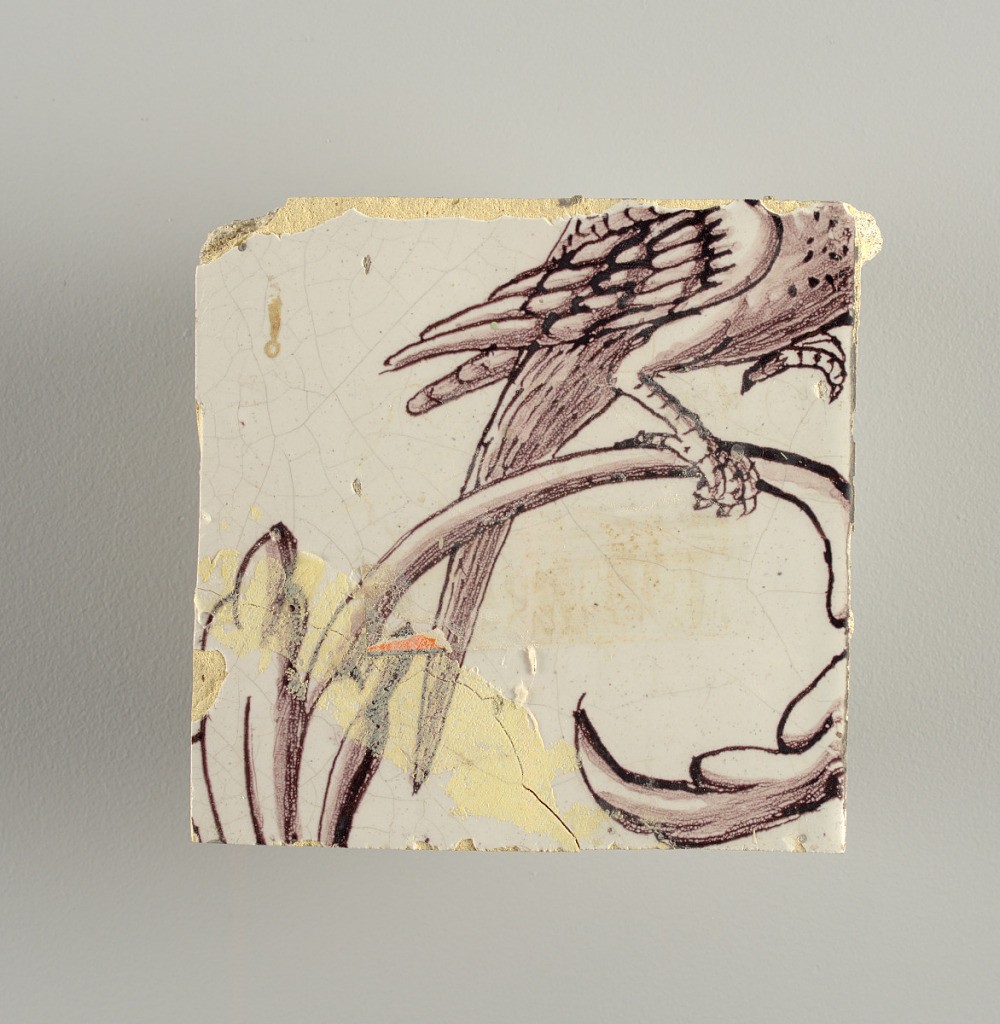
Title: Wall facing
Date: ca. 1725
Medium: tin-glazed earthenware, underglaze
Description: Running design for a frieze or a dado, composed of scrolls of foliage and strapwork, and four repeating motifs--a seated woman in a small upright oval medallion, a putto seated on a rocailled base, and strapwork in axial pattern.  The various panels, A to F, show various repeats of the same design, all being five tiles high and a varying number of tiles wide.